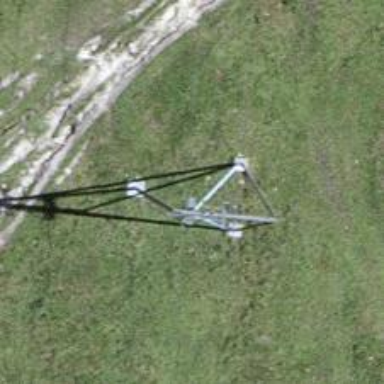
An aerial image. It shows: Pylon used for aerialway.